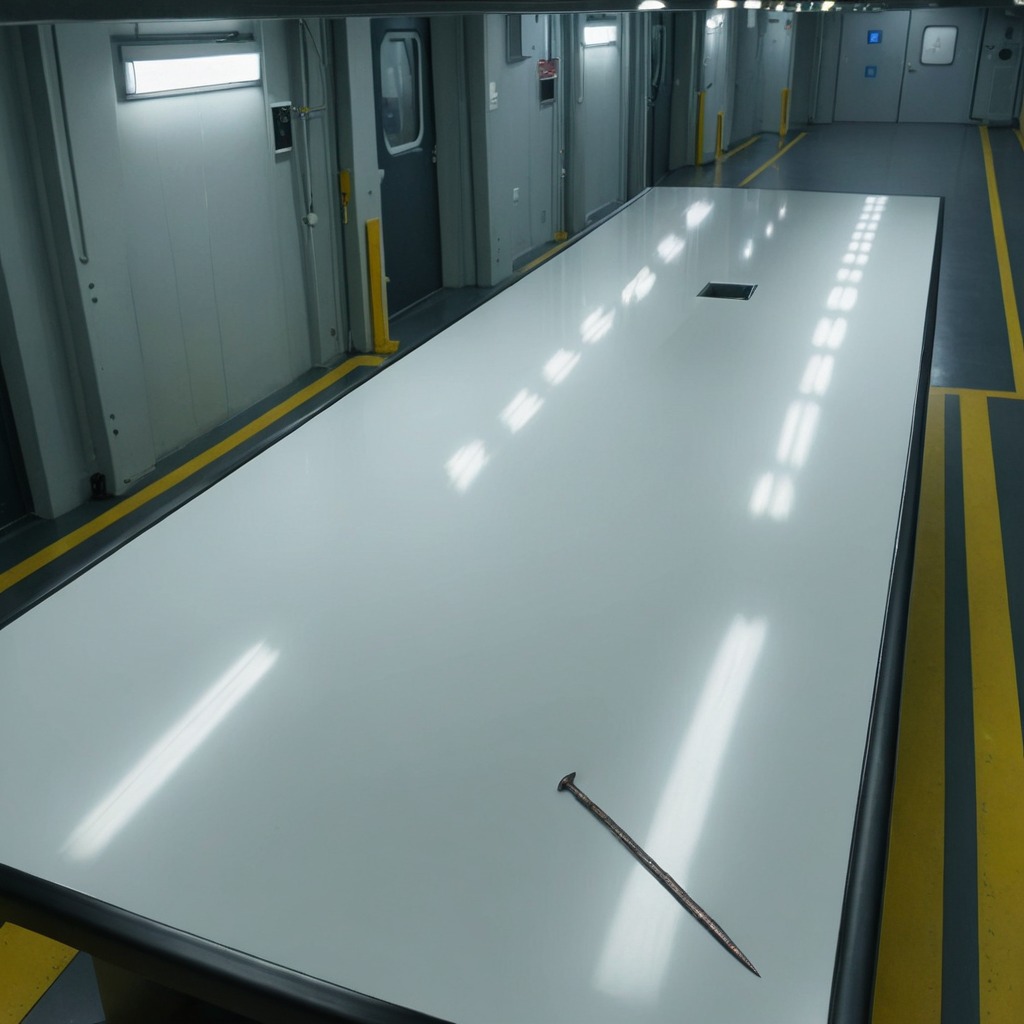
A nail is lying on a table in a ship maintenance bay.